Question:
I would like to know how to add padding to cells within a collection view. In the image above, you can see that the shadow of the cell is being cut off where the table view ends(see black arrow).
I am fairly new to Swift programming, so a thorough explanation would be greatly appreciated.
Thanks!
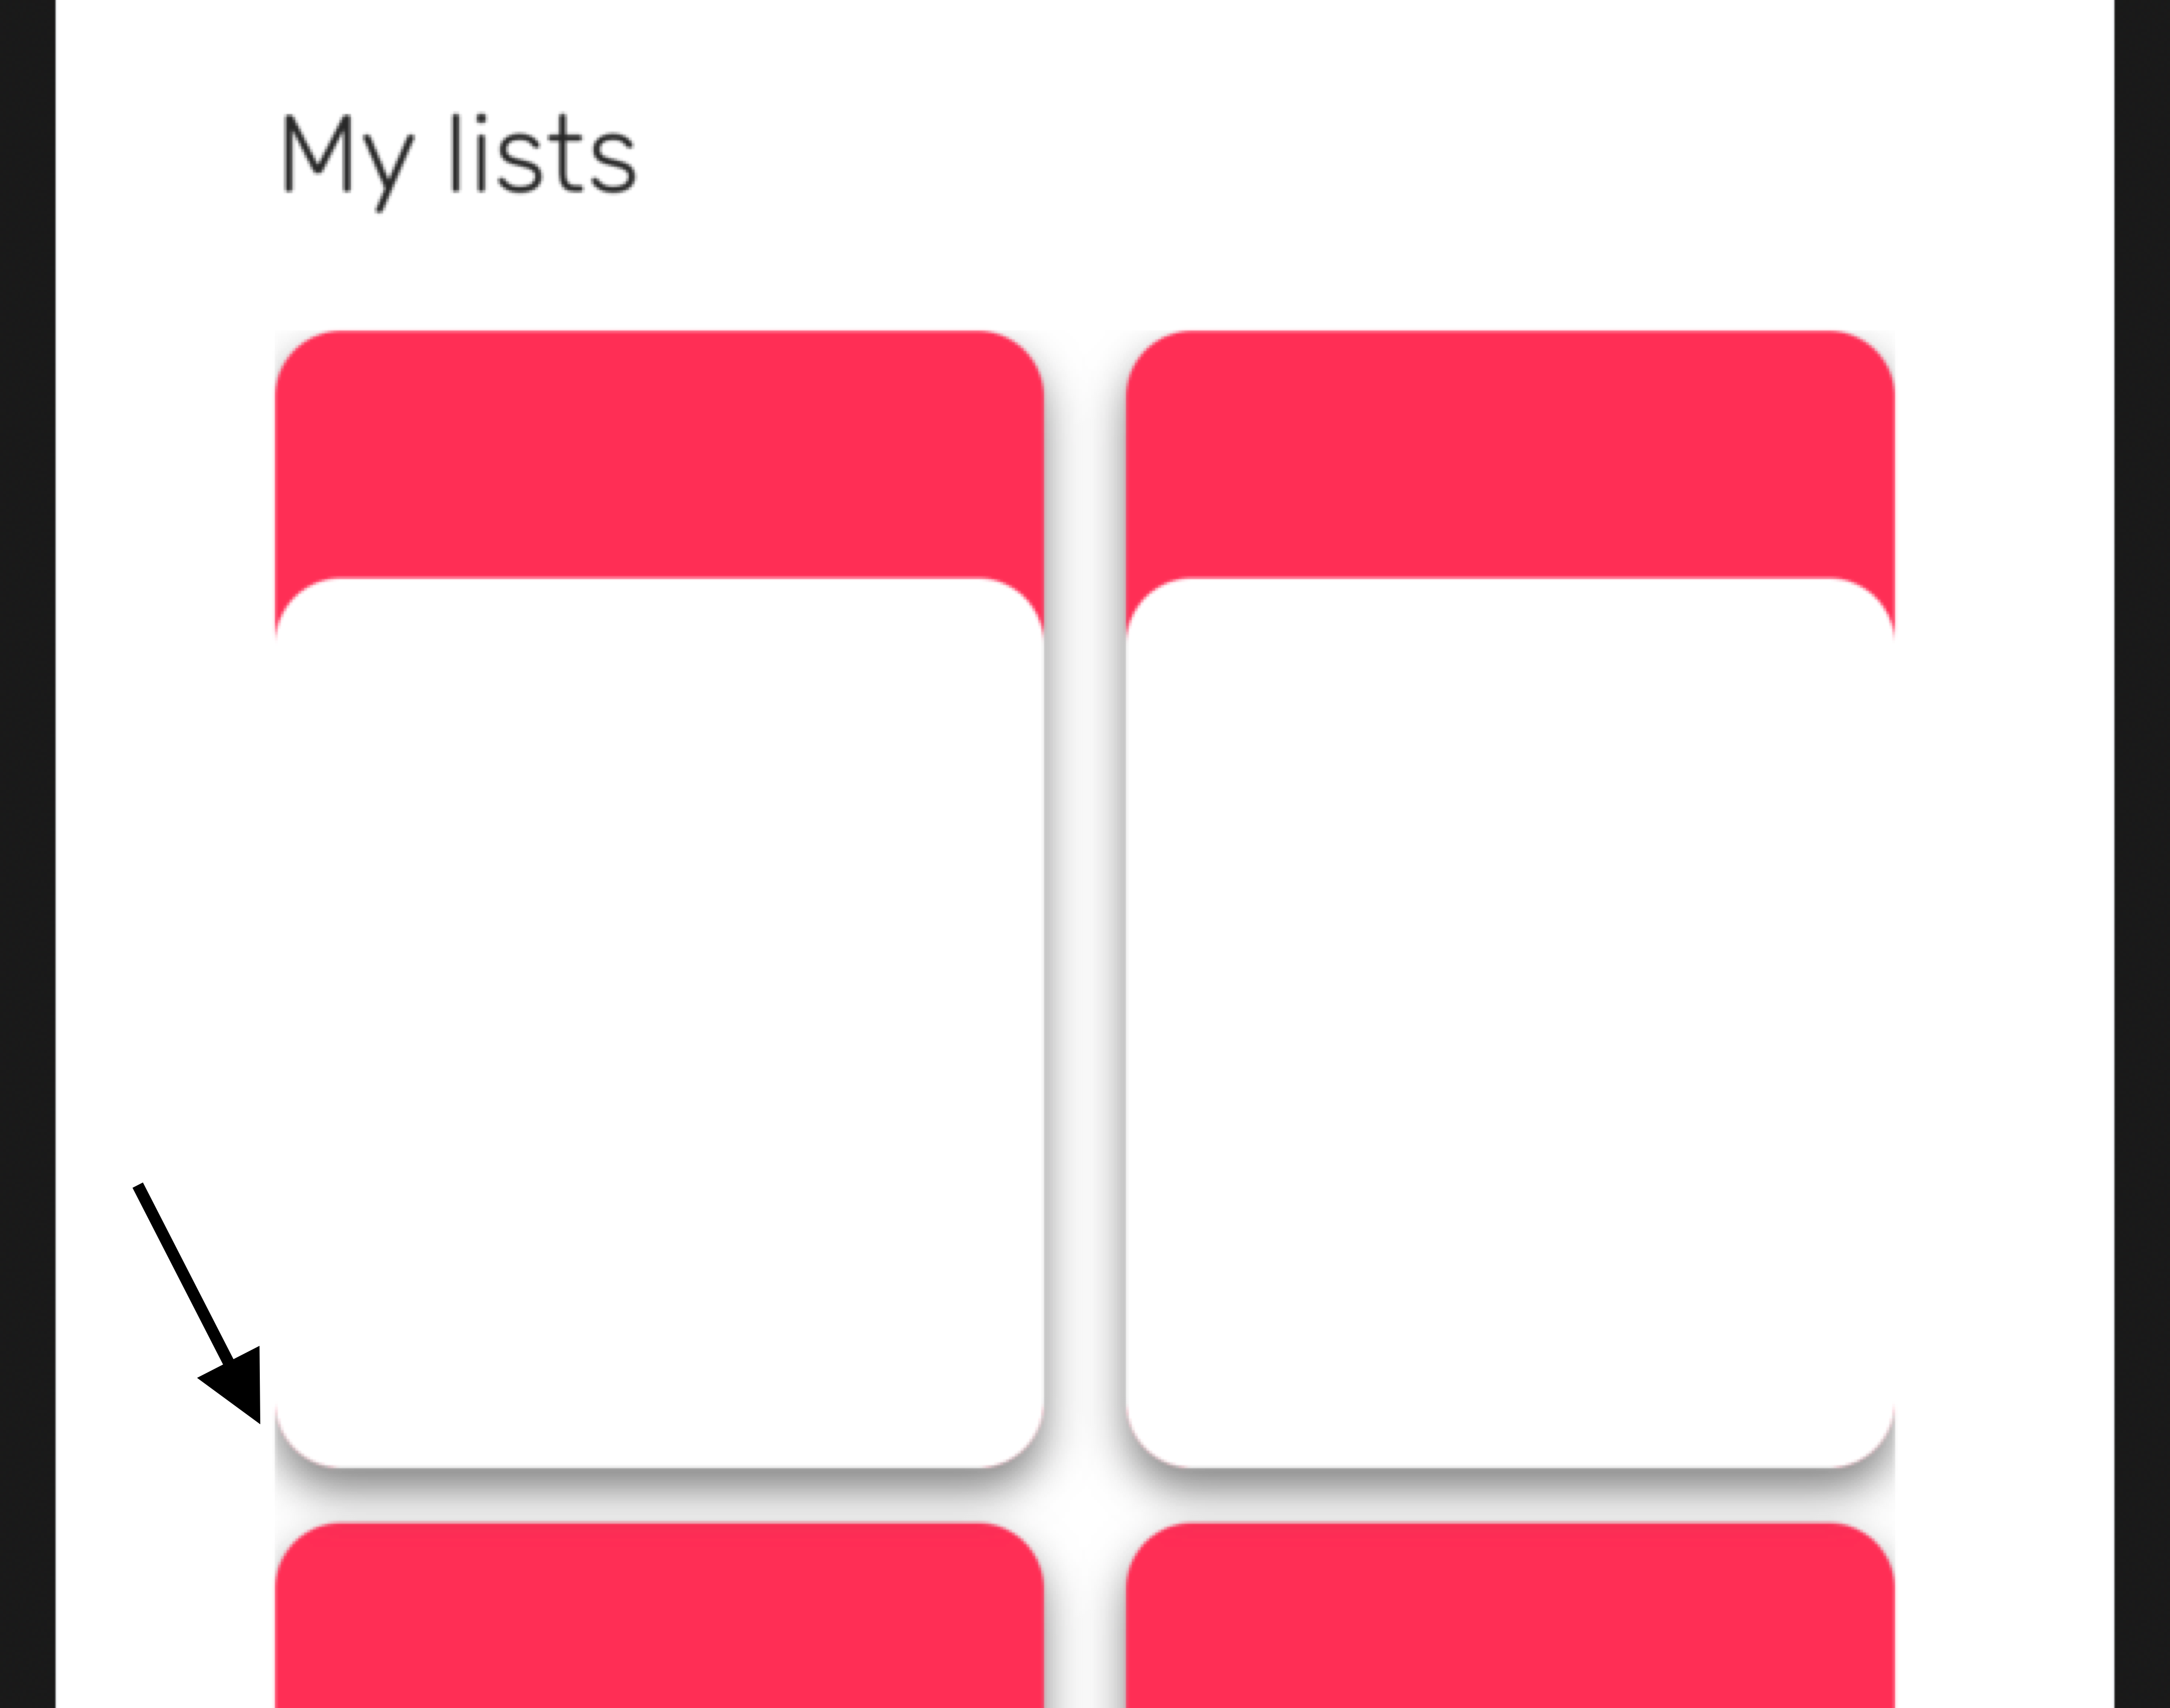
Answer: Use this method - optional func collectionView(_ collectionView: UICollectionView,
layout collectionViewLayout: UICollectionViewLayout,
insetForSectionAt section: Int) -> UIEdgeInsets